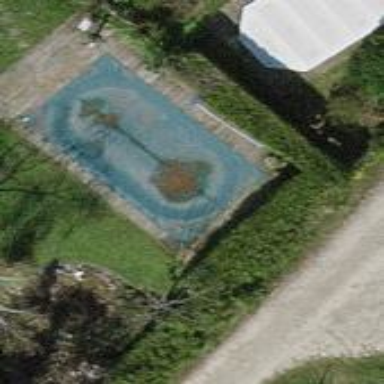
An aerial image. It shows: Swimming pool located in leisure land.